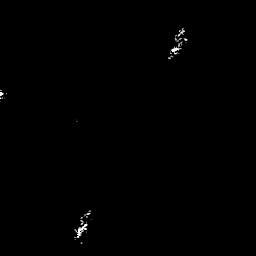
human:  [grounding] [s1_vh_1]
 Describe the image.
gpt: In the satellite image, there is  <ref>1 small ship </ref> <box>[[27, 85, 34, 93, 0]]</box> located at bottom,  <ref>1 small ship </ref> <box>[[64, 14, 73, 22, 0]]</box> located at top.